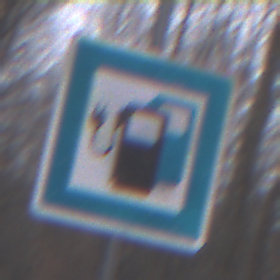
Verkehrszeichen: LadestationFuerElektrofahrzeuge
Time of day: Midday
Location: Outdoor (Nature)
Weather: Overcast
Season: Autumn
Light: Natural